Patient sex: M
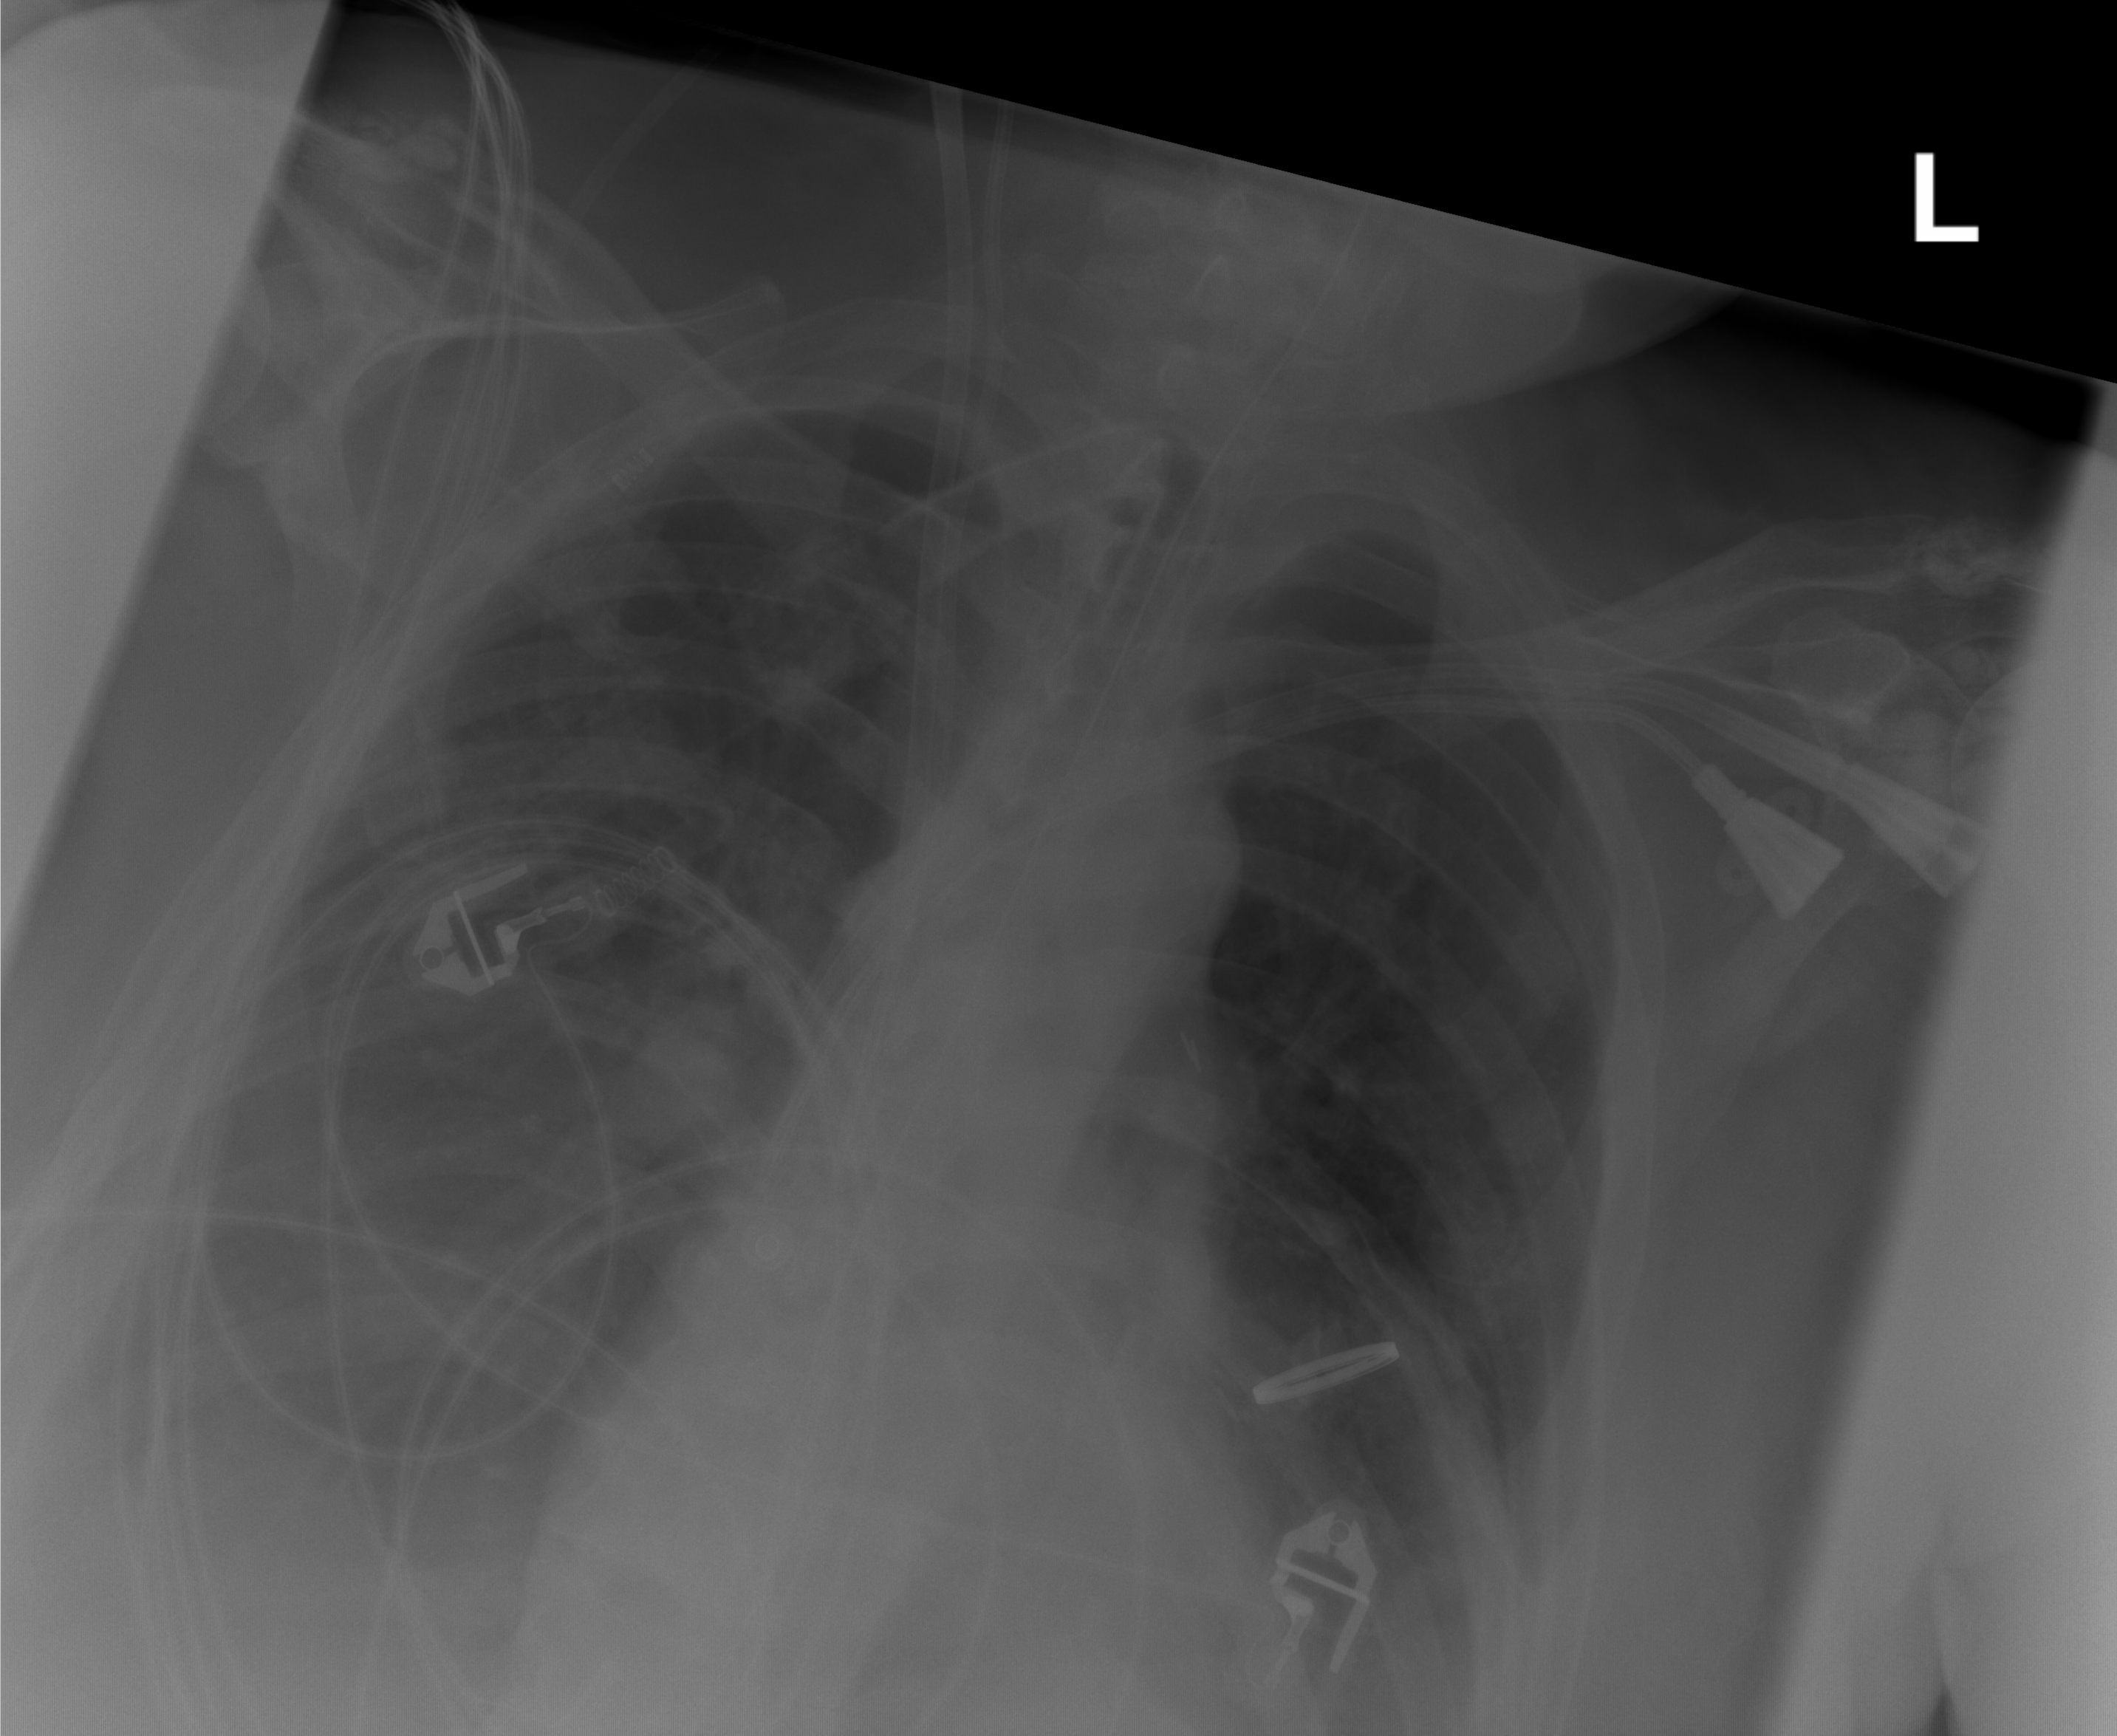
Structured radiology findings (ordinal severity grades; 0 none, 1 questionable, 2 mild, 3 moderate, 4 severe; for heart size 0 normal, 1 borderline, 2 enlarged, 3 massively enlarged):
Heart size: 2
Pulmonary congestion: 2
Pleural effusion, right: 3
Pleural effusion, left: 3
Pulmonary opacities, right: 1
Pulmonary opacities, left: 1
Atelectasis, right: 2
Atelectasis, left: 2